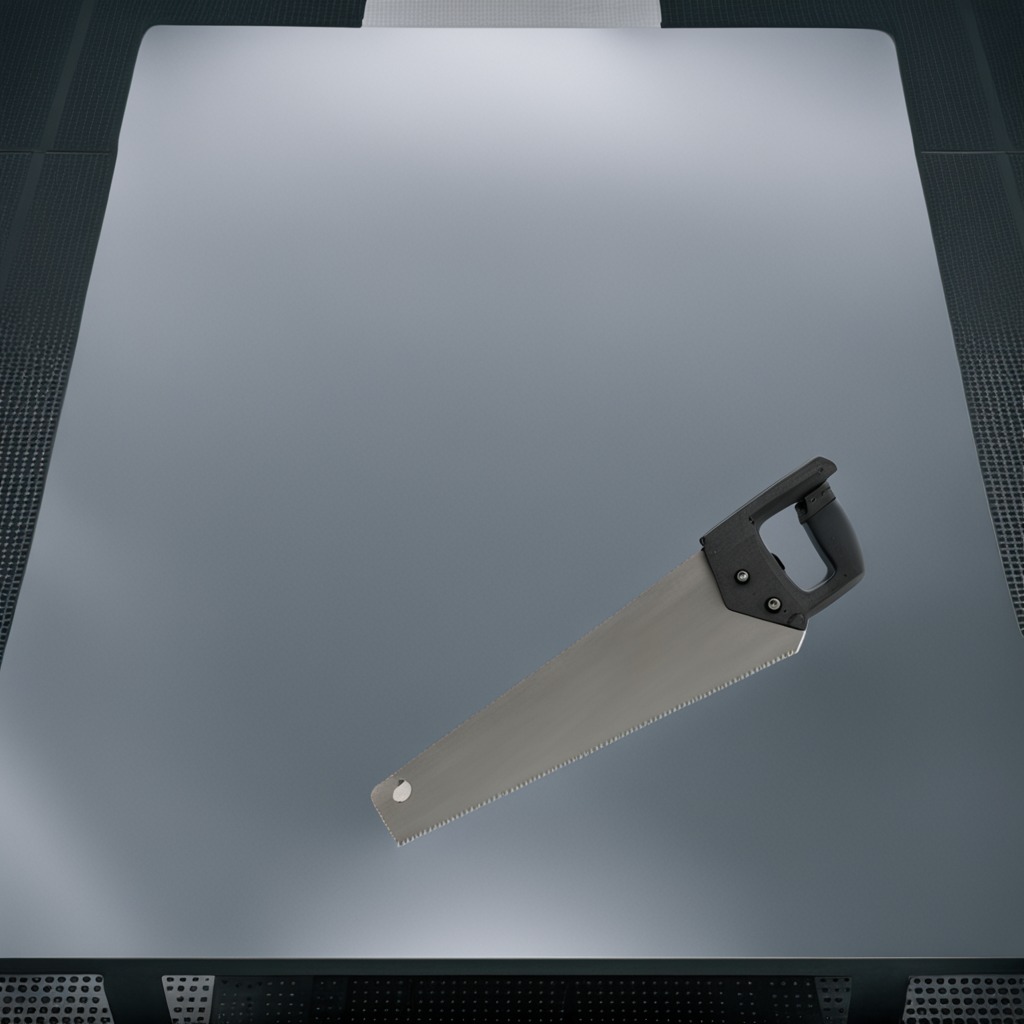
A metal saw is lying on a clean empty table in a railway signal maintenance room.